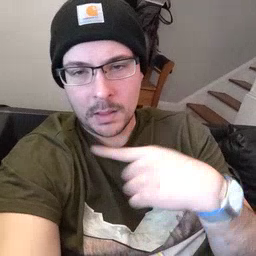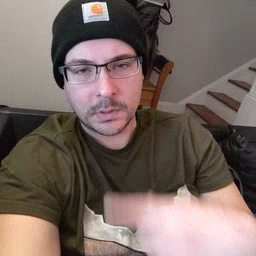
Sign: lips